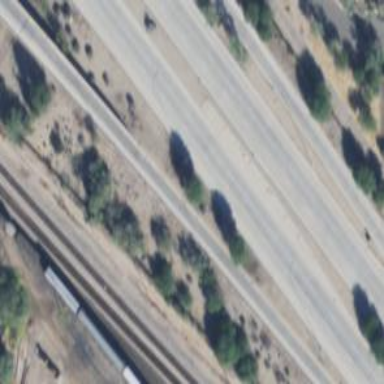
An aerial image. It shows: Trunk link highway.